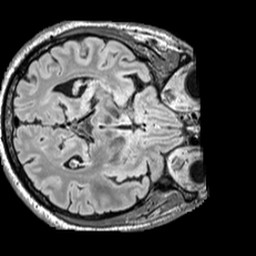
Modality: FLAIR
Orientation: axial
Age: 60
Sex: male
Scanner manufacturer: siemens
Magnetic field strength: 3 T
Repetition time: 5 s
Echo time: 0.387 s